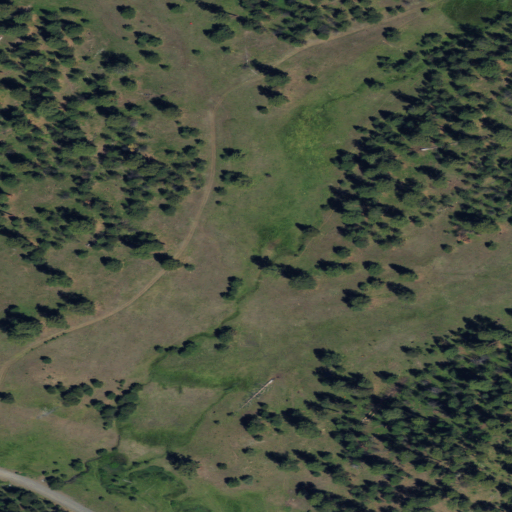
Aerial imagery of plain(s) in Oregon named Corral Flat containing evergreen forest, herbaceous wetlands, grassland, and shrub